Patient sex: M
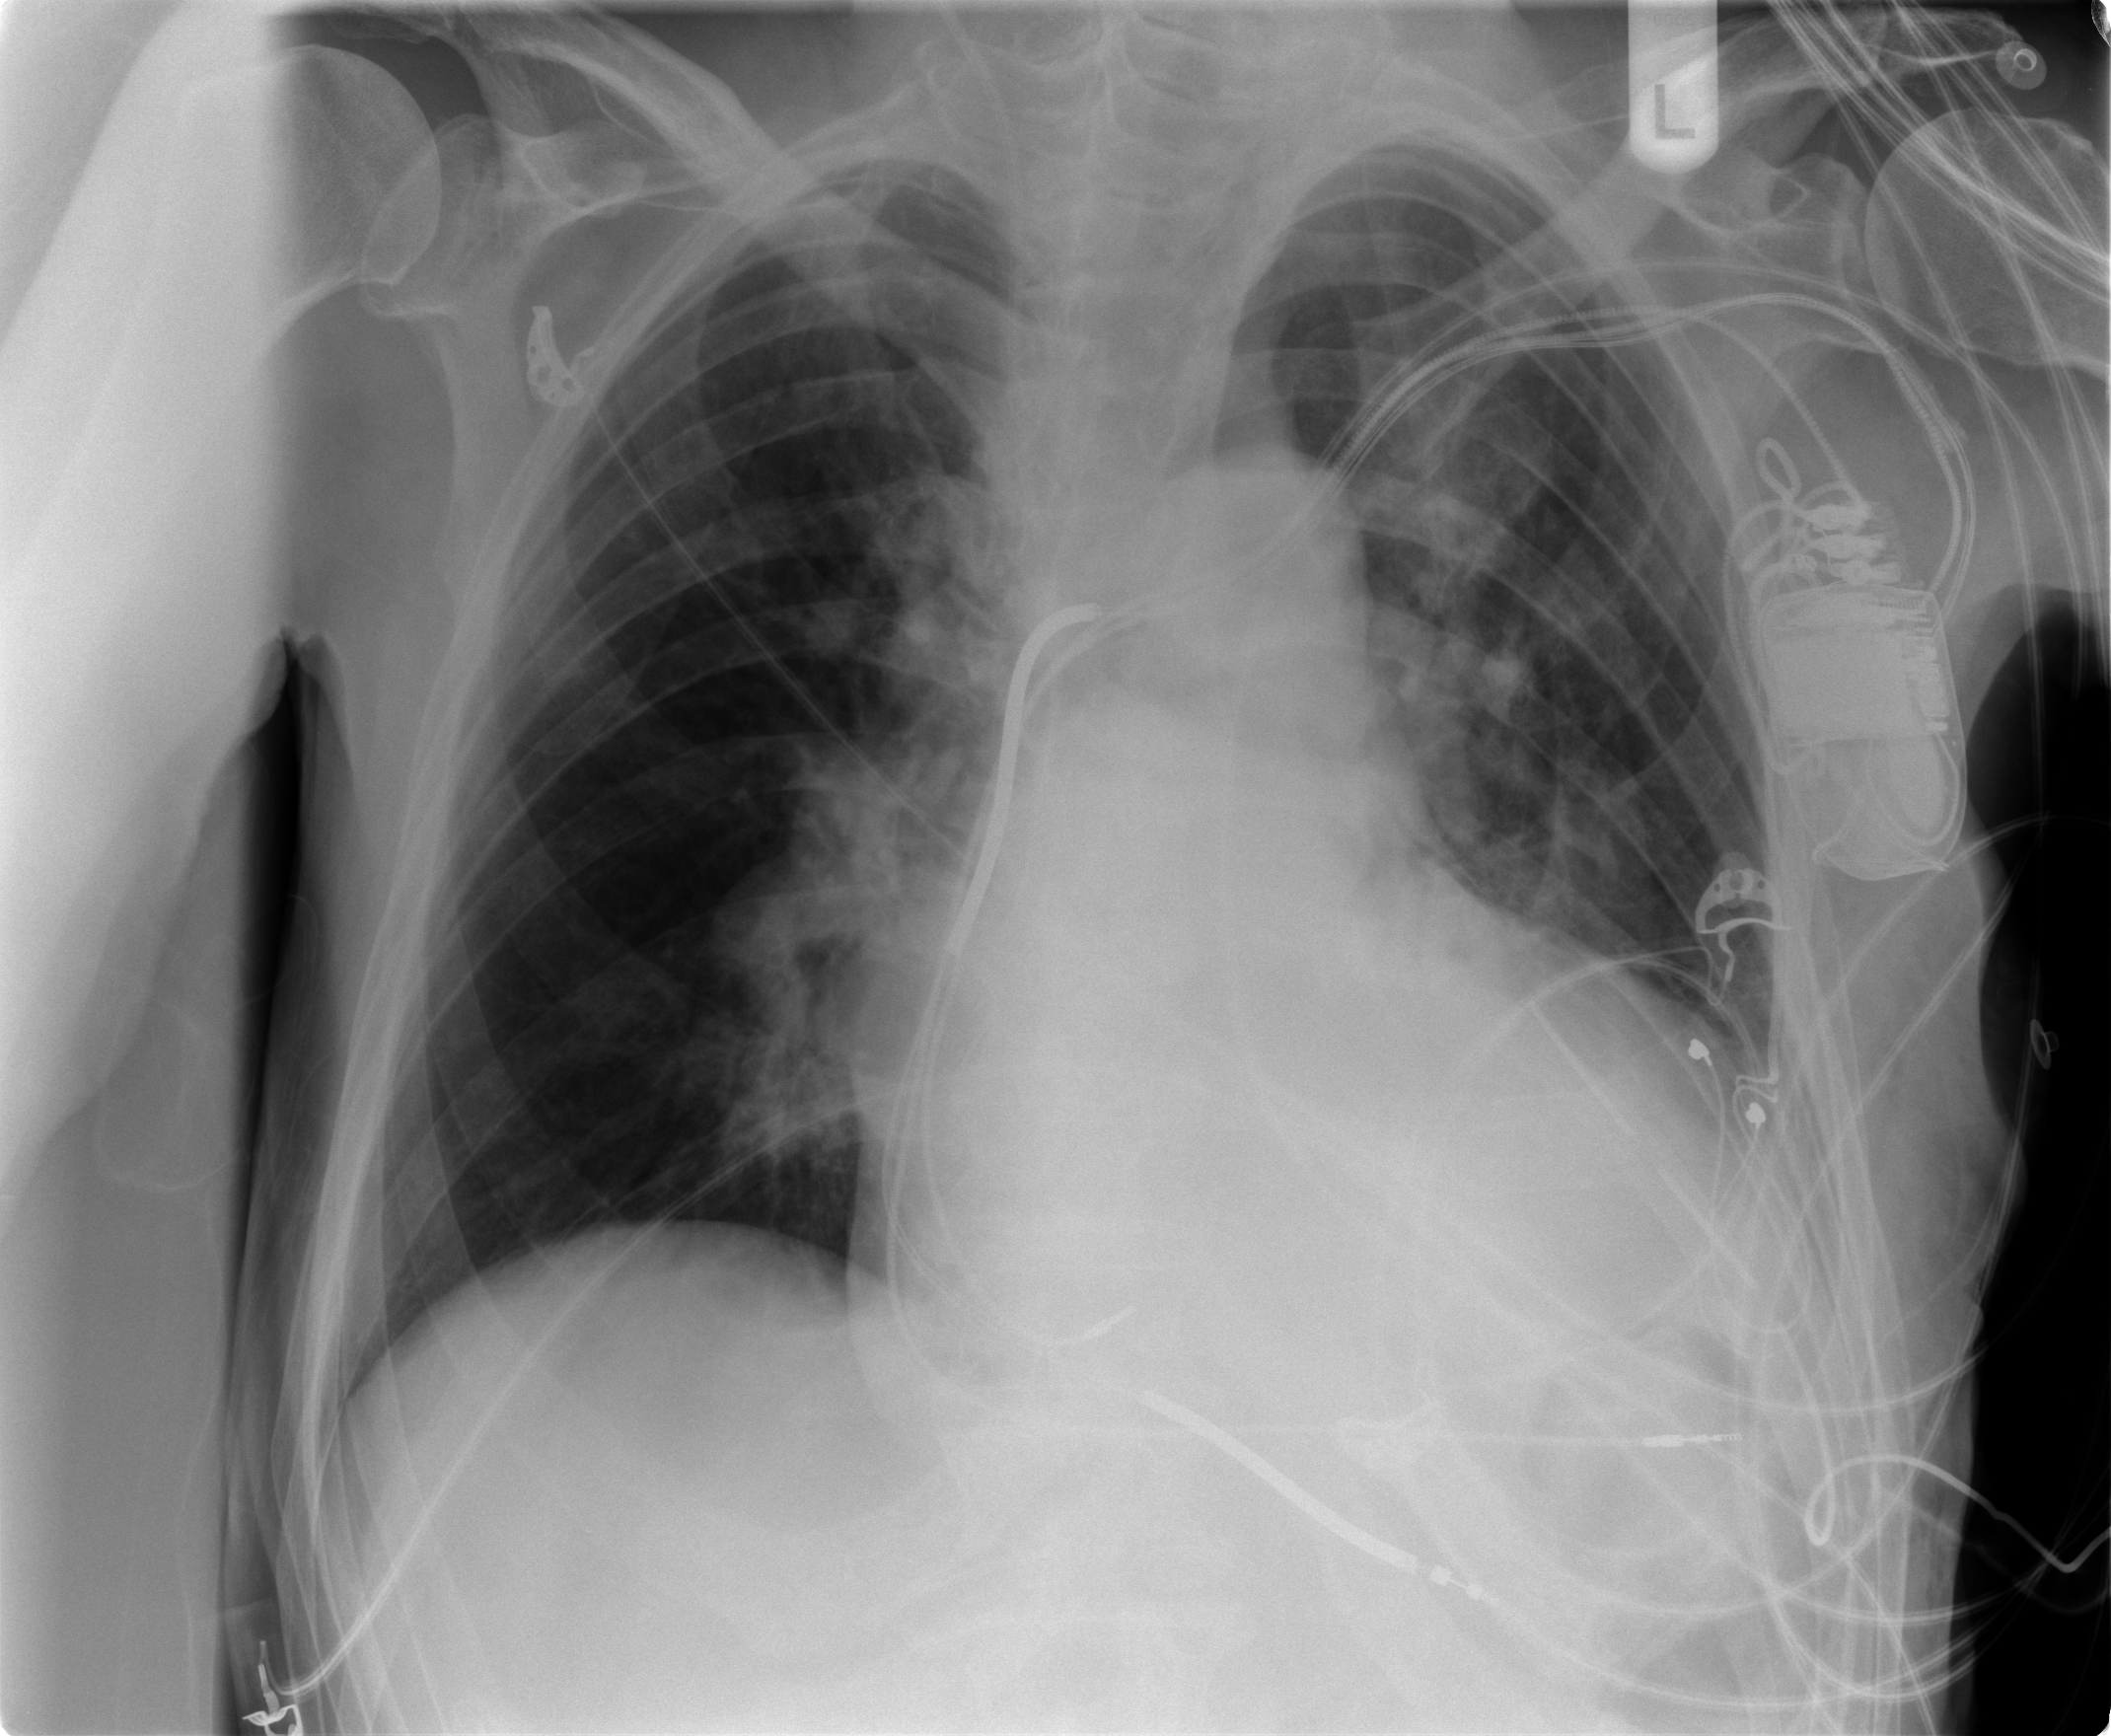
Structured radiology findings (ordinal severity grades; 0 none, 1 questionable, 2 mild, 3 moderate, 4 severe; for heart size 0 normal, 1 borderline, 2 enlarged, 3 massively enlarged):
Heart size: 2
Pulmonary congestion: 2
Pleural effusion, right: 0
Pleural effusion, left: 2
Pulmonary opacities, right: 0
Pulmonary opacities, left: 0
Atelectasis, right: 0
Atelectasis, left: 0